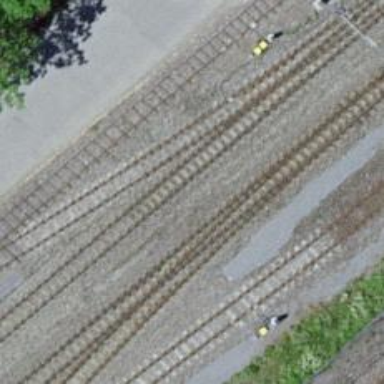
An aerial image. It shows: Narrow-gauge railway siding with one track.